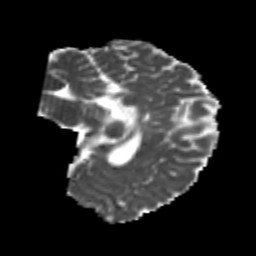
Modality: MD
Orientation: sagittal
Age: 21
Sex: male
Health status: healthy
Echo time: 0.074 s